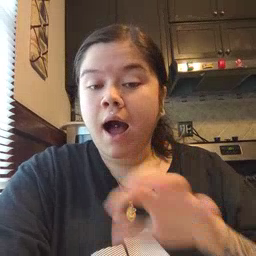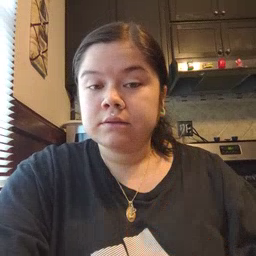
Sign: hot